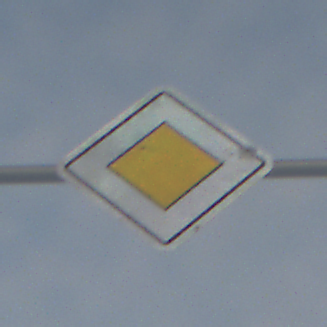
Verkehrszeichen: Vorfahrtsstrasse
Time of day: SunriseSunset
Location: Outdoor (Nature)
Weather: PartlyCloudy
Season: NotSpecified
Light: Natural